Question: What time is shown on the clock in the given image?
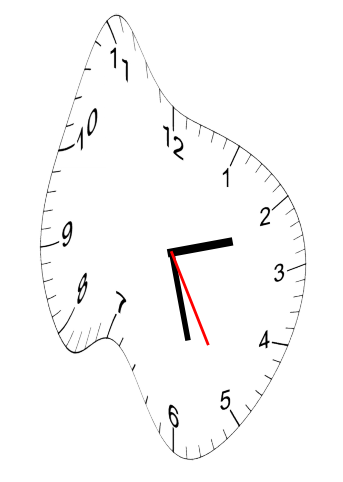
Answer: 02:27:25